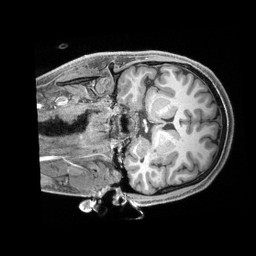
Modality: T1w
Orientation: coronal
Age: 21
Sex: male
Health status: healthy
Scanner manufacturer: siemens
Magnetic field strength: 3 T
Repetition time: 2.4 s
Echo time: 0.00228 s